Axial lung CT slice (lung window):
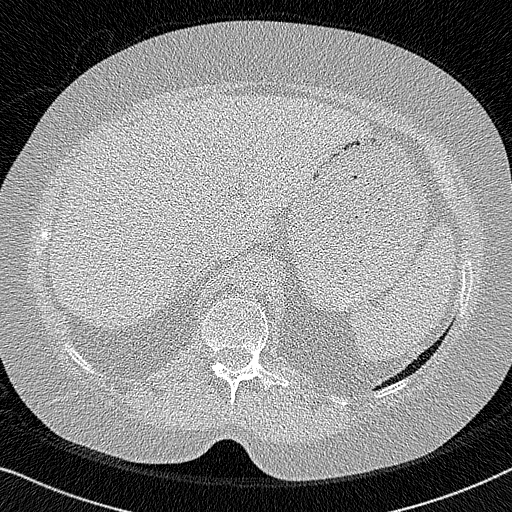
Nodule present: no